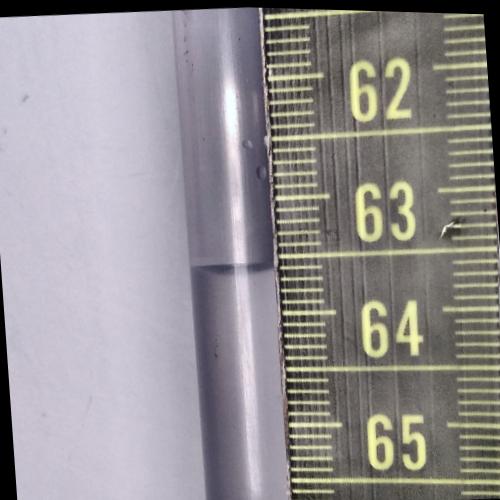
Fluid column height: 63.6 cm